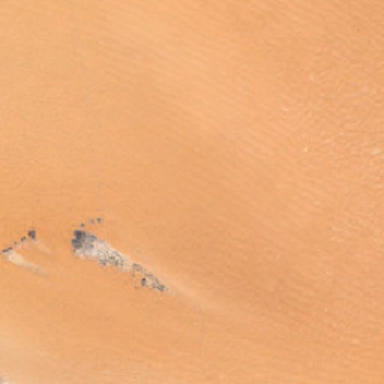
Desert has a bare land .